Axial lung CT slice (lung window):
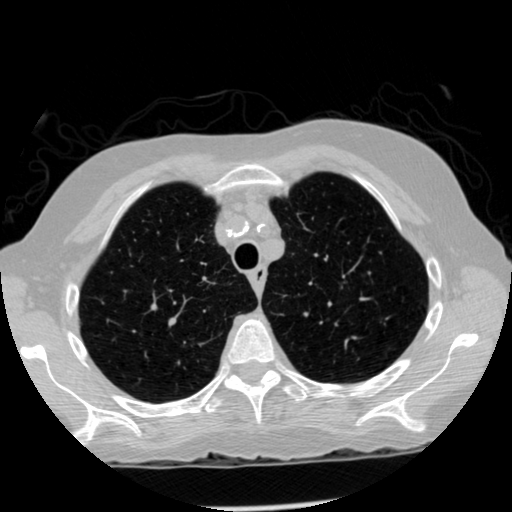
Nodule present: no